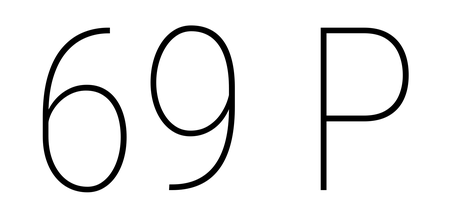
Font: Roboto_Condensed_Thin